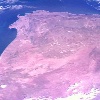
Label: land